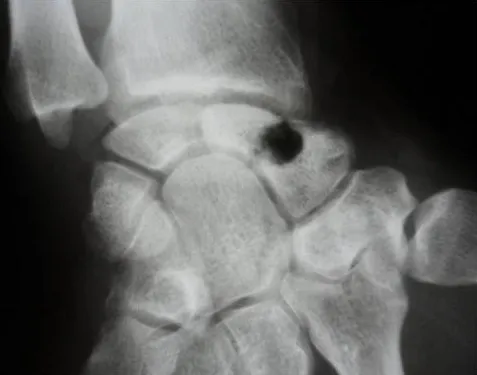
Per operative radiograph demonstrate curettage of the lesion.
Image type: radiology (x_ray)